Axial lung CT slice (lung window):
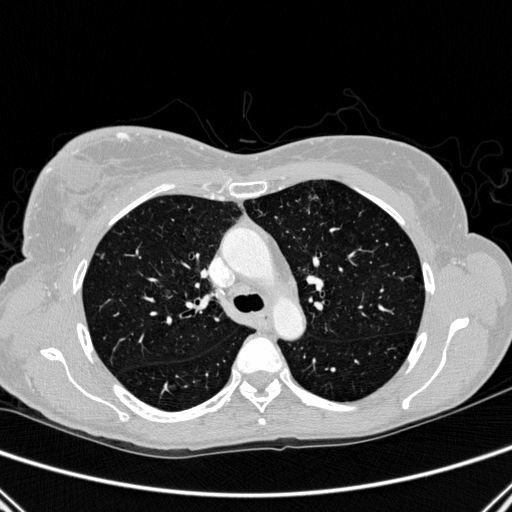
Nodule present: no